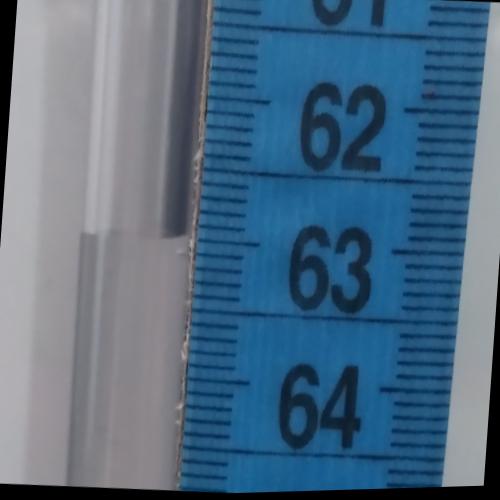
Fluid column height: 63.0 cm